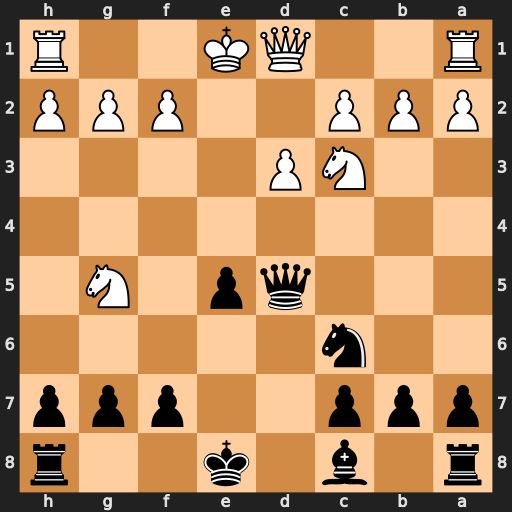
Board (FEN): r1b1k2r/ppp2ppp/2n5/3qp1N1/8/2NP4/PPP2PPP/R2QK2R
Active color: b
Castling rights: KQkq
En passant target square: -
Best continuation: Qxg2 Qf3 Qxg5